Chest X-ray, PA view. Patient: 59 years old, sex M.
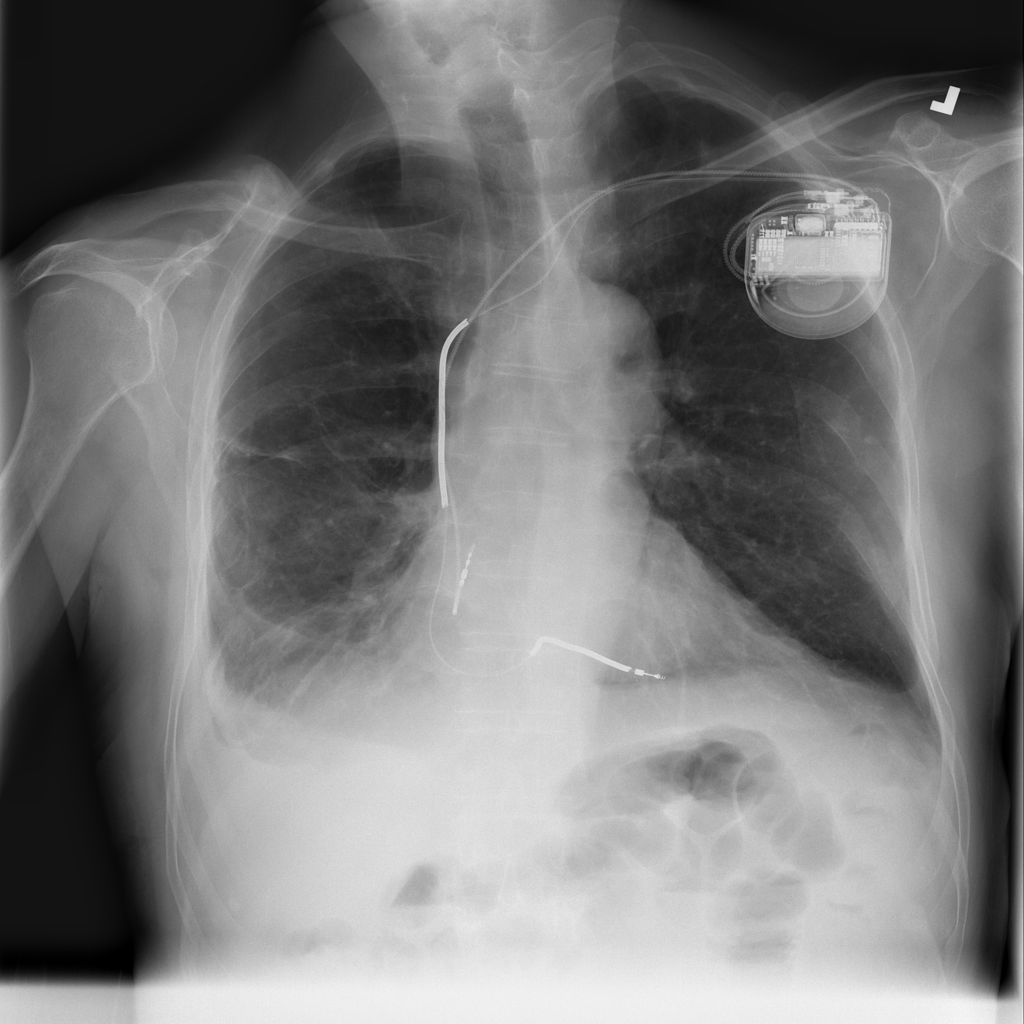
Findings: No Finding